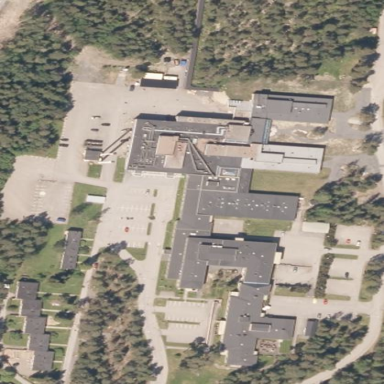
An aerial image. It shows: Hospital.